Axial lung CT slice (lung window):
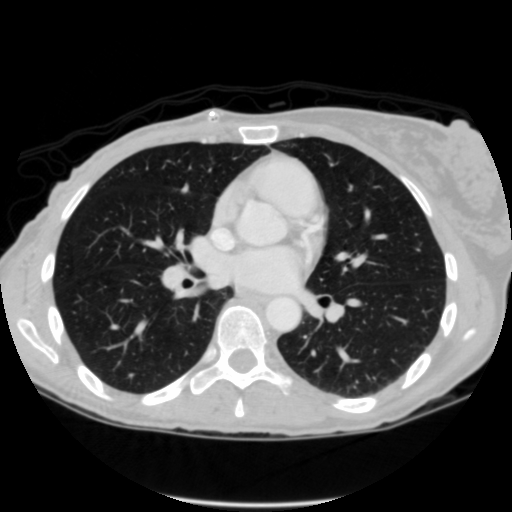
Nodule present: no